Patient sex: M
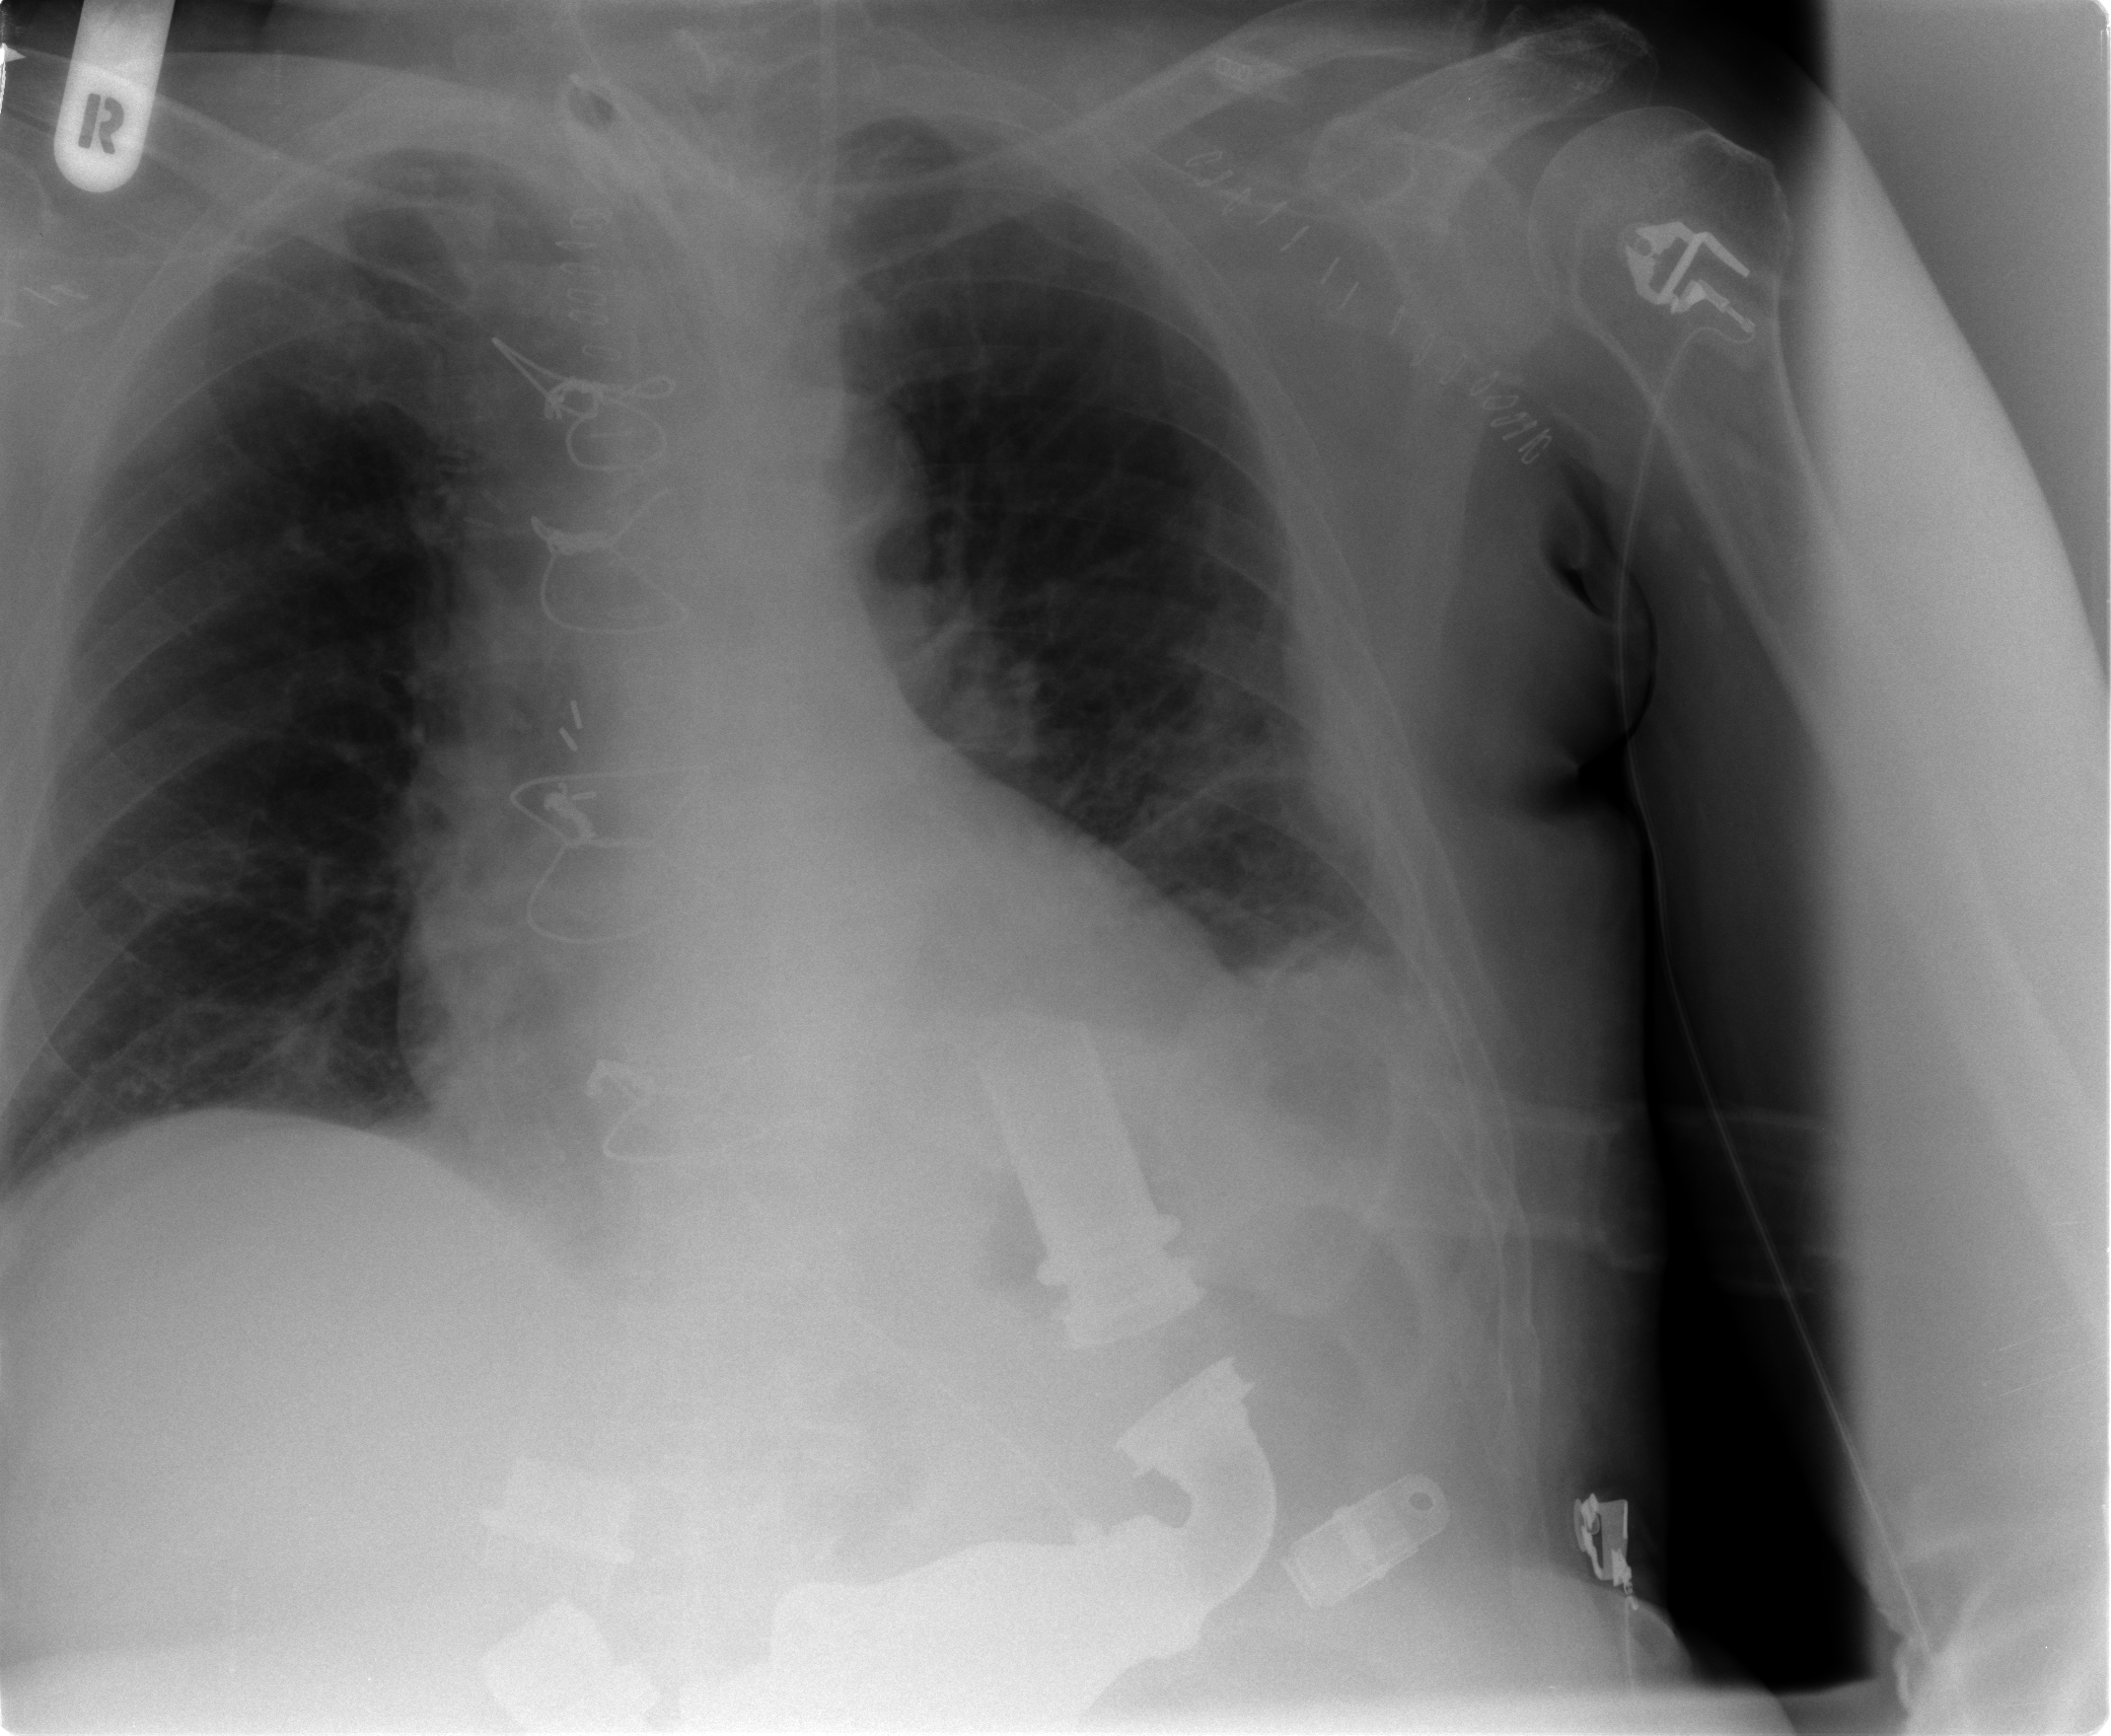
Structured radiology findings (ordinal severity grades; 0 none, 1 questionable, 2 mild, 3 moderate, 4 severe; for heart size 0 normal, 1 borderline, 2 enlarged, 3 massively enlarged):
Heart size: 2
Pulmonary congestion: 1
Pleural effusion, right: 0
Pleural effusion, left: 2
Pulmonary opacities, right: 0
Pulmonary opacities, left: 0
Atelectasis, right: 1
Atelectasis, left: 2